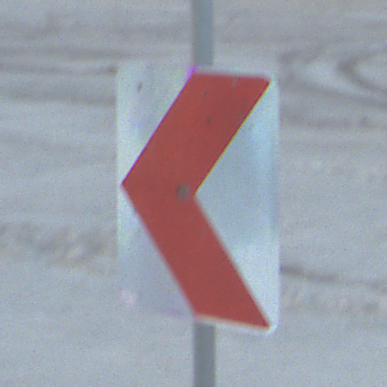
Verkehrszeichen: RichtungstafelnInKurvenKleinRechts
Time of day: SunriseSunset
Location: Outdoor (Beach)
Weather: PartlyCloudy
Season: NotSpecified
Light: Natural